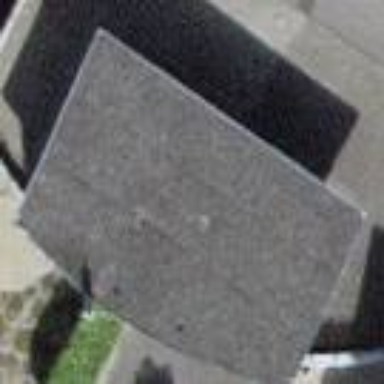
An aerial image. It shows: Garage building.